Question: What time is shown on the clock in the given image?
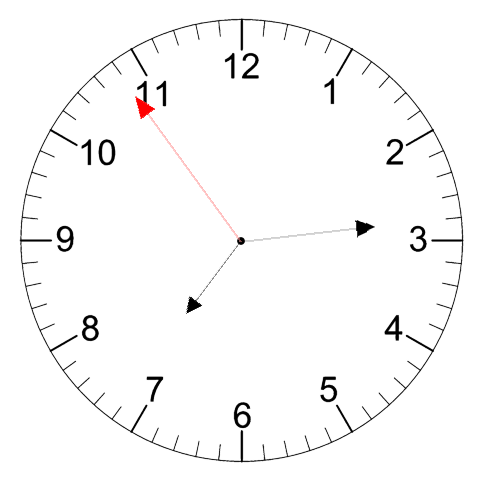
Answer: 07:13:54